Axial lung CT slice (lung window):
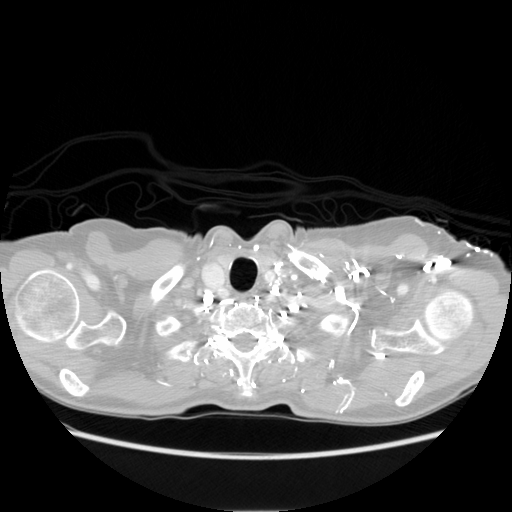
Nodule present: no